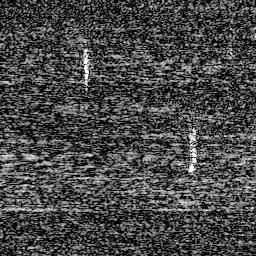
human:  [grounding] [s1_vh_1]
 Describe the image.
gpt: In the satellite image, there is  <ref>1 medium ship </ref> <box>[[30, 15, 35, 34, 0]]</box> located at top,  <ref>1 medium ship </ref> <box>[[71, 55, 78, 68, 0]]</box> located at right.